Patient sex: M
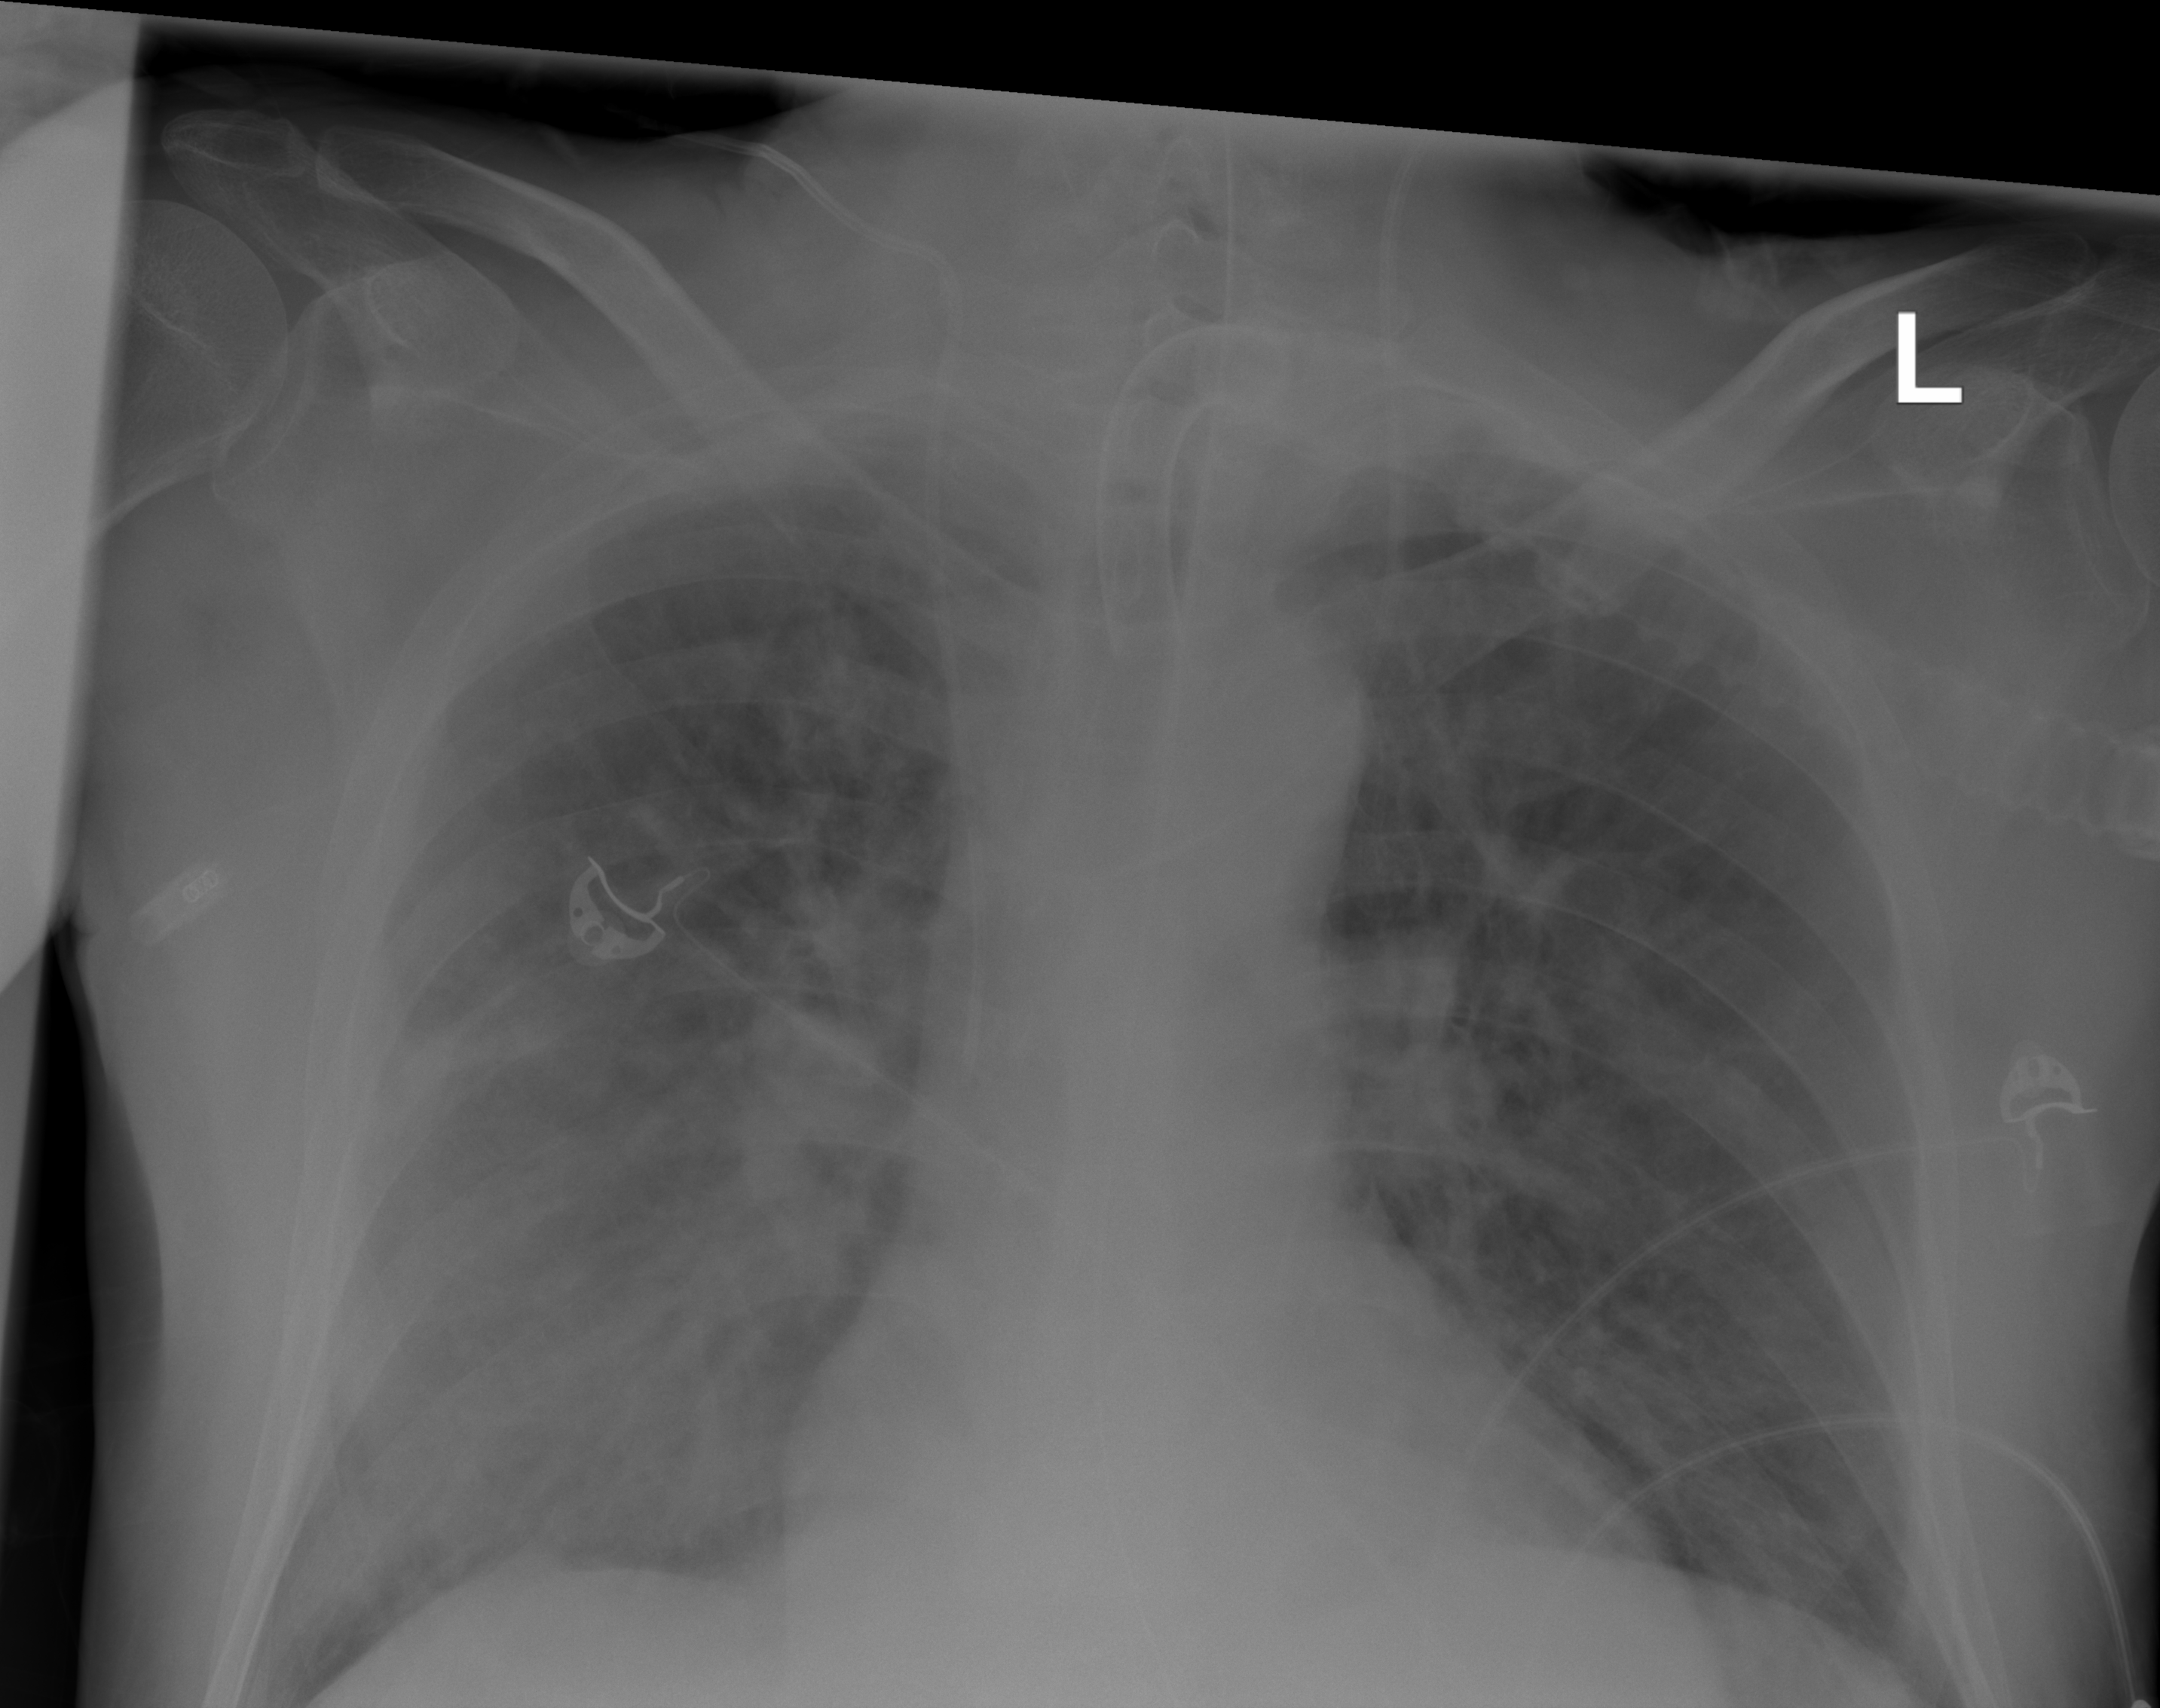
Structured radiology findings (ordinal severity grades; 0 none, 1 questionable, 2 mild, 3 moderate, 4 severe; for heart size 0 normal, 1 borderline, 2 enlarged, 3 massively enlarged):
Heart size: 1
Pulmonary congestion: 2
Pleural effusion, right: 0
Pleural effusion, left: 0
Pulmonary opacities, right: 0
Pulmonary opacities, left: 0
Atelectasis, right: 2
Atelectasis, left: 0